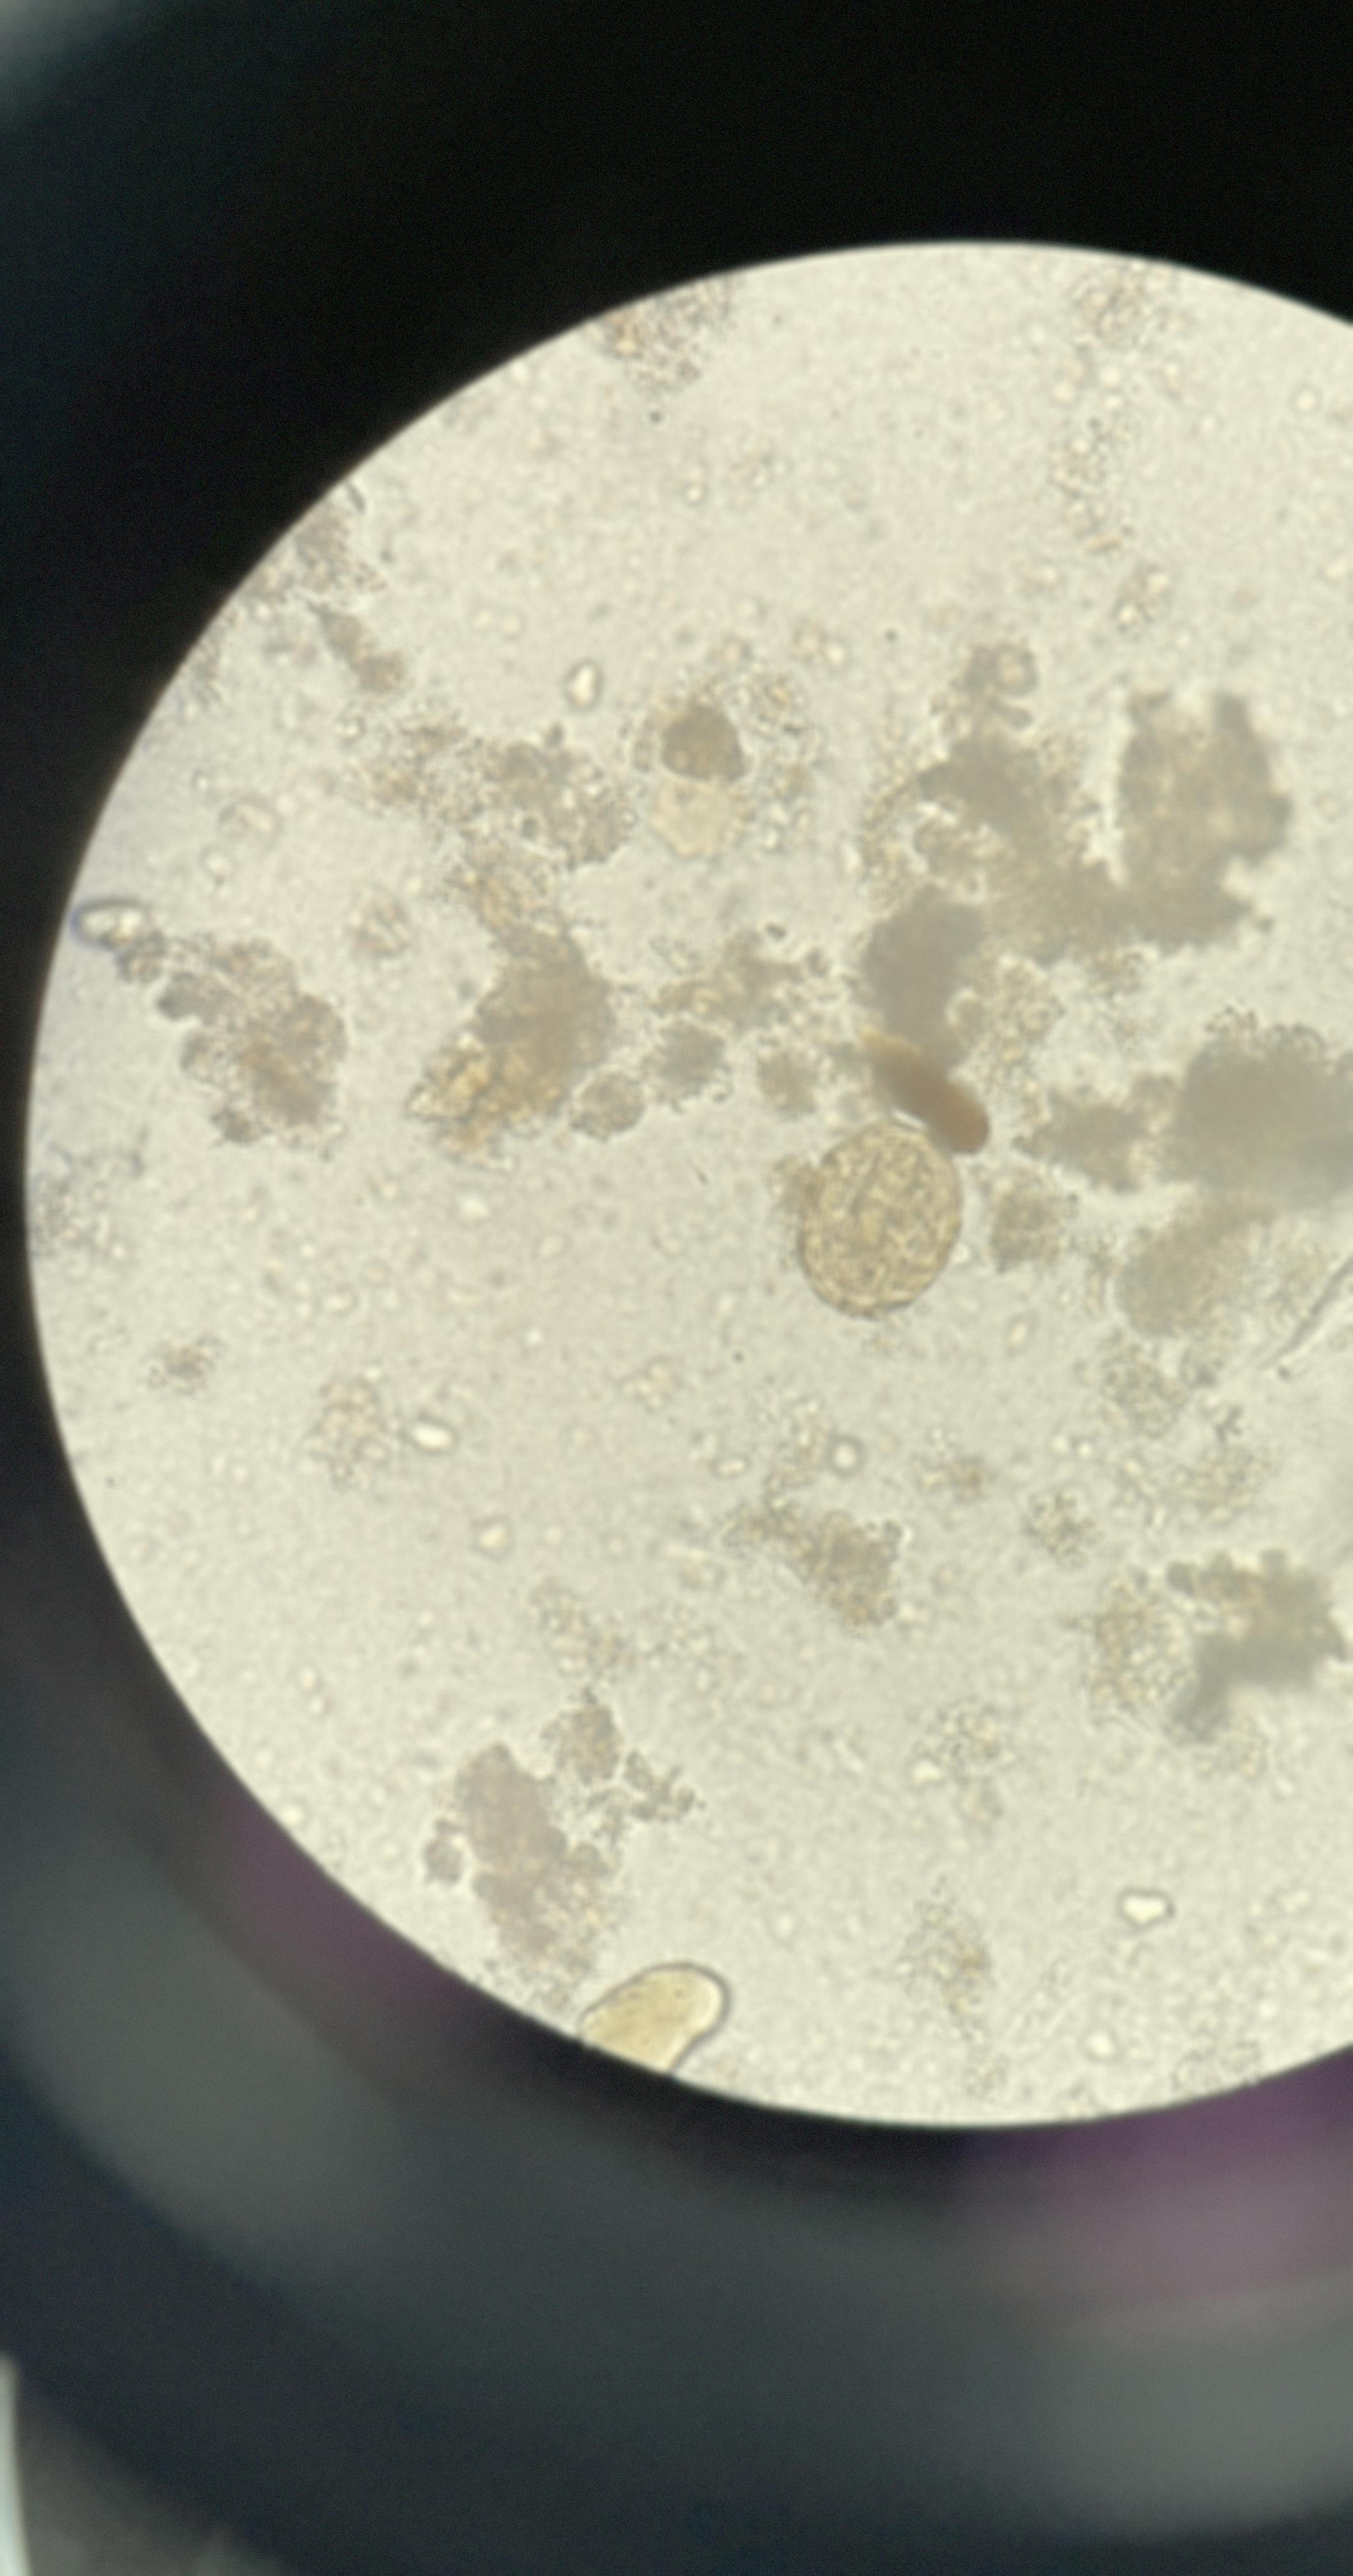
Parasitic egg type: Ascaris lumbricoides